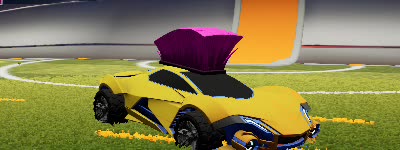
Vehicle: werewolf